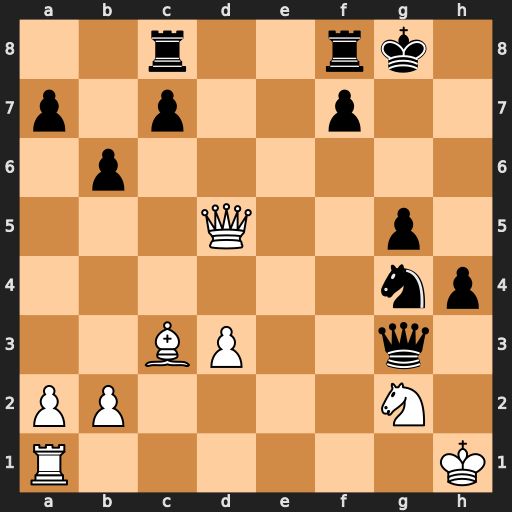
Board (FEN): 2r2rk1/p1p2p2/1p6/3Q2p1/6np/2BP2q1/PP4N1/R6K
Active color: w
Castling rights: -
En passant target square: -
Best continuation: Qxg5+ Kh7 Qg7#